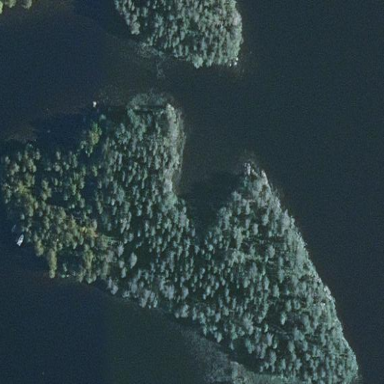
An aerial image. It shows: Islet.